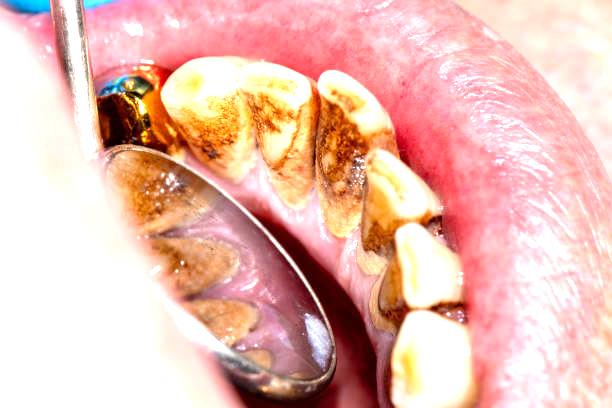
Condition: Calculus